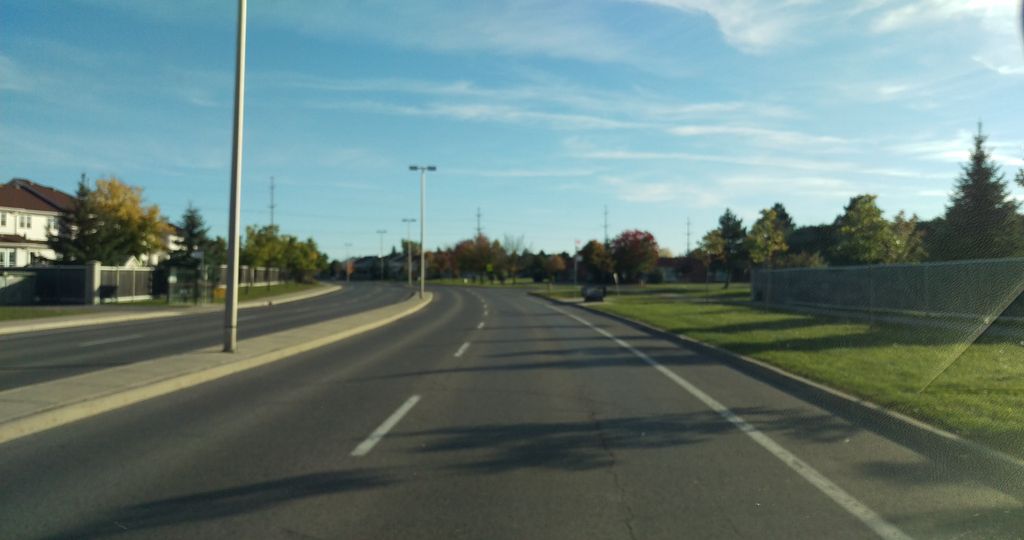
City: ottawa-gatineau